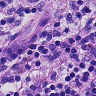
Metastatic tissue present: no